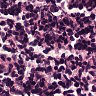
Metastatic tissue present: no